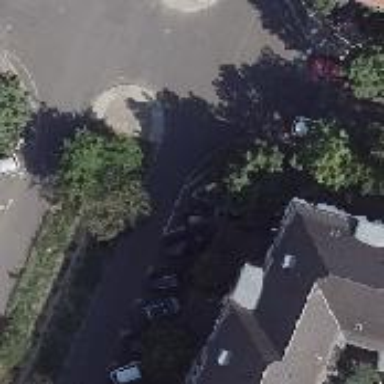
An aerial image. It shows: Residential road with asphalt surface.